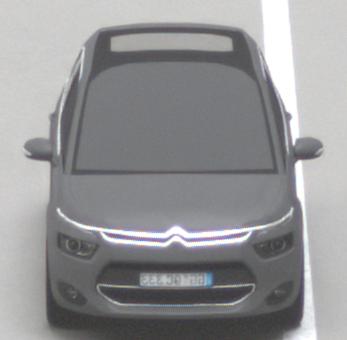
Make: Citroen
Model: Grand C4 Picasso VTi 120
Detailed model: Grand C4 Picasso (II)
Model produced from: 2013/10
Model produced until: 2015/02
Doors: 5
Color: gray
Road condition: dry road
Daytime: midday
Contrast: medium contrast